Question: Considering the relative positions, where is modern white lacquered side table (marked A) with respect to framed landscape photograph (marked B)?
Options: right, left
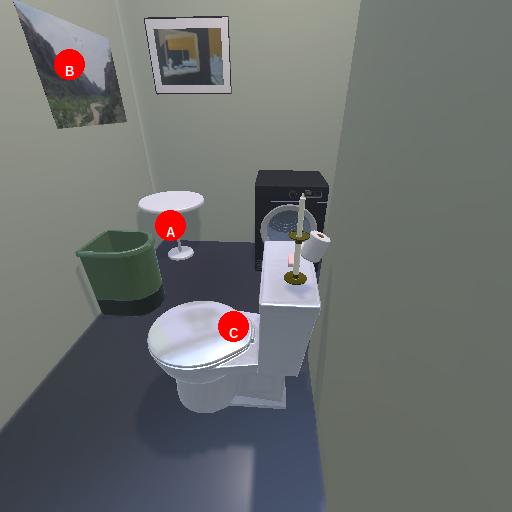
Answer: right